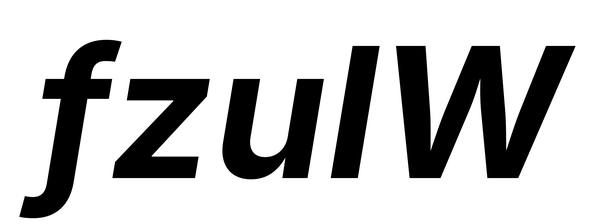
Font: Inter-Italic_Bold_Italic